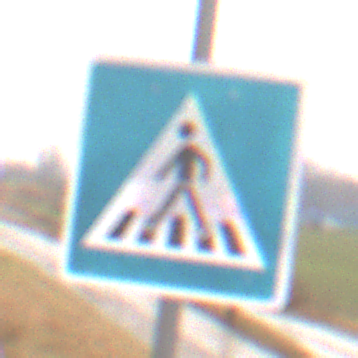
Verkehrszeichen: FussgaengerueberwegRechts
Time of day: Midday
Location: Outdoor (RoadRail)
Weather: Overcast
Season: NotSpecified
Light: Natural